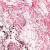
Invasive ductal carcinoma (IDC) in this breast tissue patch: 0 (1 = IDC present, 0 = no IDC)